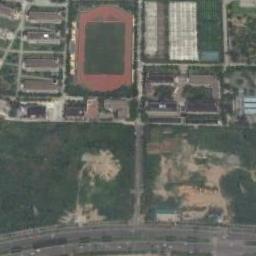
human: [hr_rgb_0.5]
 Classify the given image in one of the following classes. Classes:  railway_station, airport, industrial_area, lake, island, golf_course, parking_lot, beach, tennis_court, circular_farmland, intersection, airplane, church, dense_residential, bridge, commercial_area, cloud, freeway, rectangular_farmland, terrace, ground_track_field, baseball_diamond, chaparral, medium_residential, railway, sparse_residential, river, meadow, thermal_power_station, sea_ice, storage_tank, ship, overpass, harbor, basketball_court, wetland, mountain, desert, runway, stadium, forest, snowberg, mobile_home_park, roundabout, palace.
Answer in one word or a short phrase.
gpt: ground_track_field